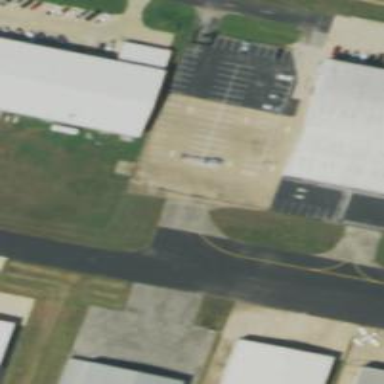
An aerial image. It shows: Image of taxiway at airport.